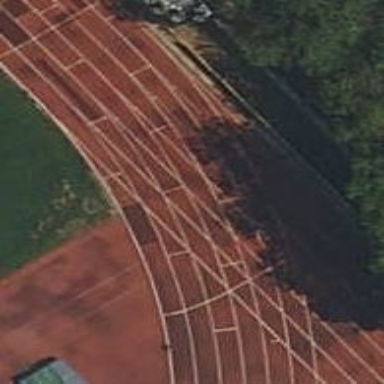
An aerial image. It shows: Track in leisure land.